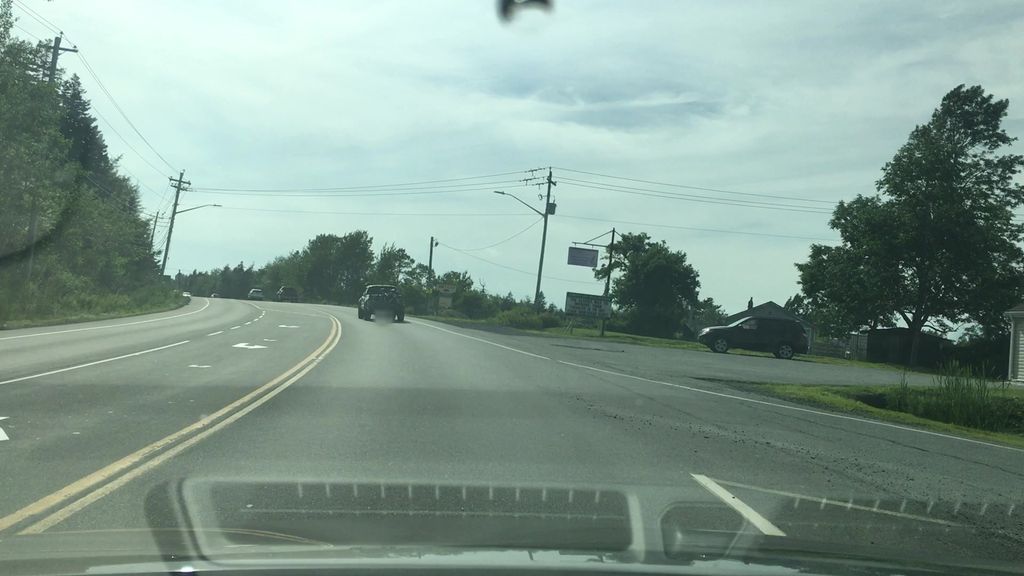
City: halifax